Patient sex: M
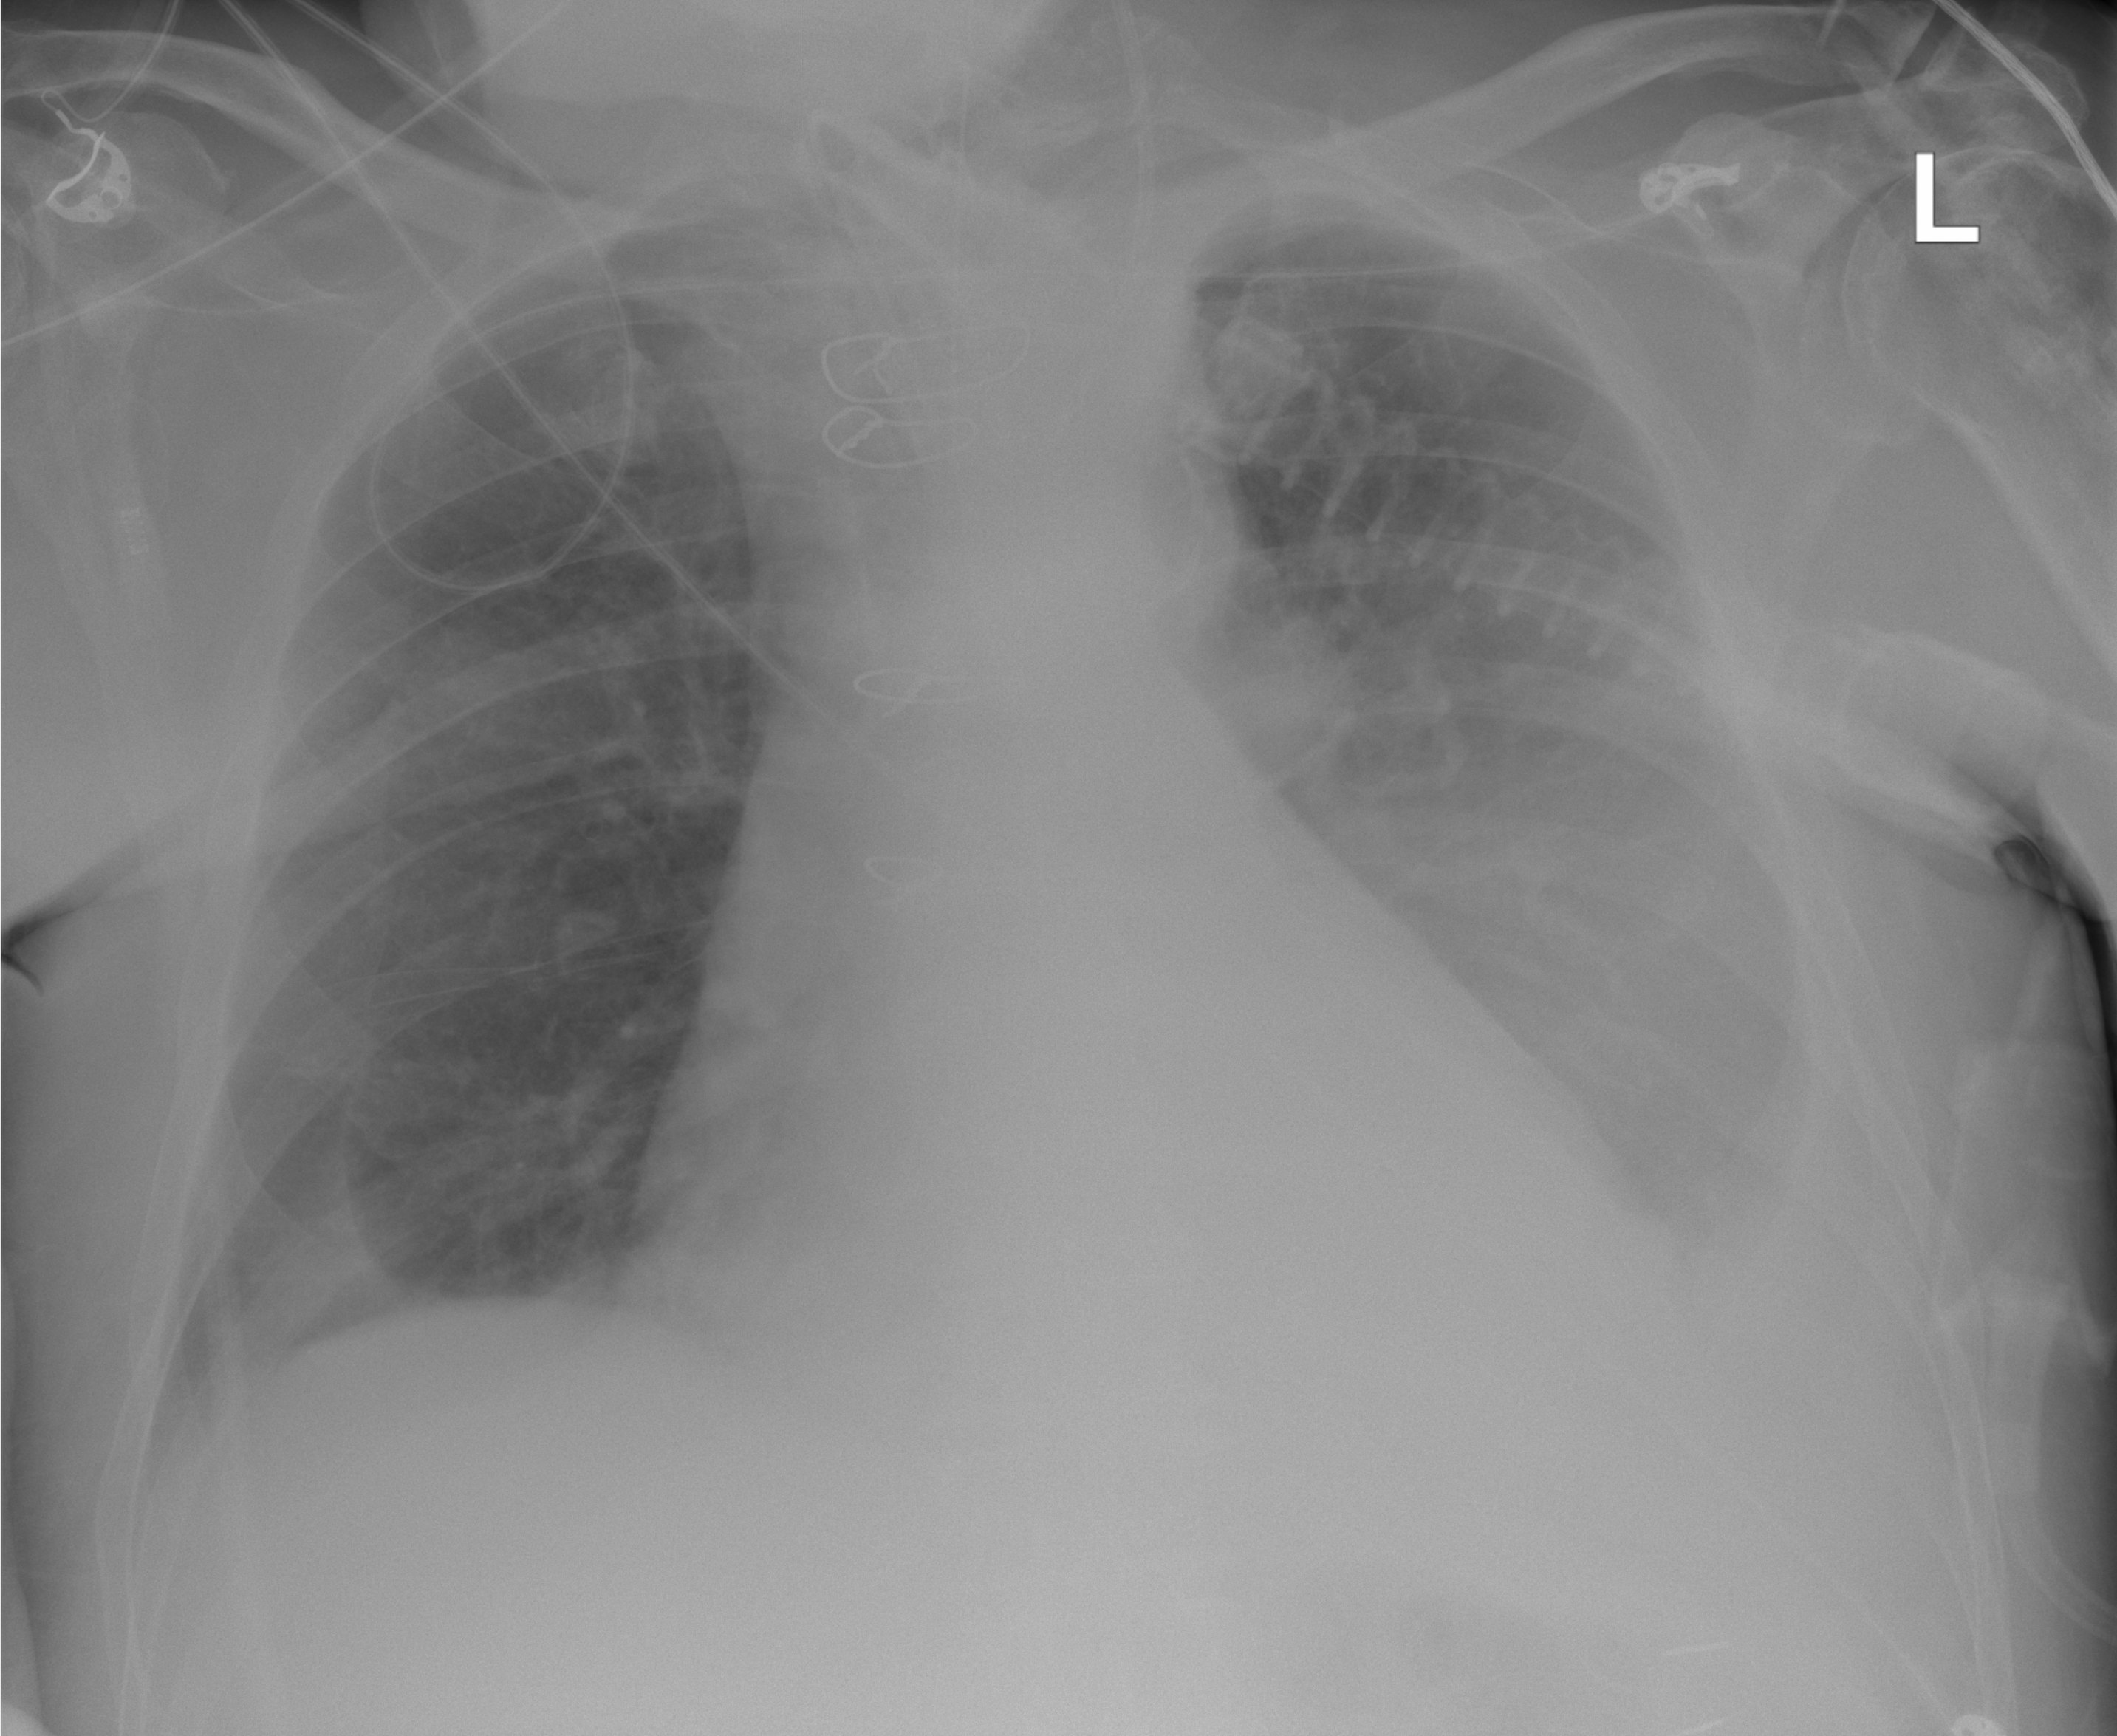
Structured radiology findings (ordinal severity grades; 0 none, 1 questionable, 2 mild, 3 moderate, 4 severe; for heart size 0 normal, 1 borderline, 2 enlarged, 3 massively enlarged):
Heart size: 0
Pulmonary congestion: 0
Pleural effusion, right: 1
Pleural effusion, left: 3
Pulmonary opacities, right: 0
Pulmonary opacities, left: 0
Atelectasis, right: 1
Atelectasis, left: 3